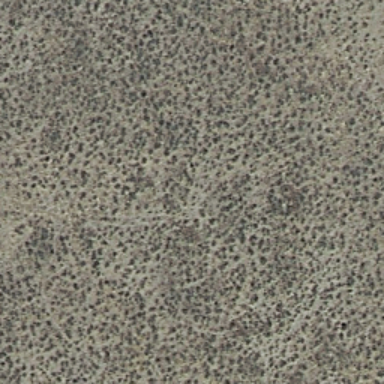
This is a chaparral .